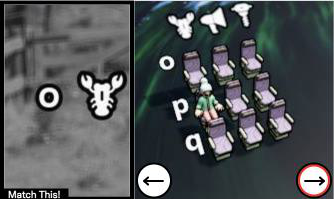
Task: seats
Answer: no